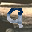
Label: 9